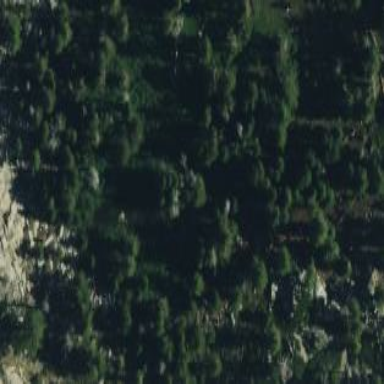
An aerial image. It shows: Wet meadow with woodland vegetation.